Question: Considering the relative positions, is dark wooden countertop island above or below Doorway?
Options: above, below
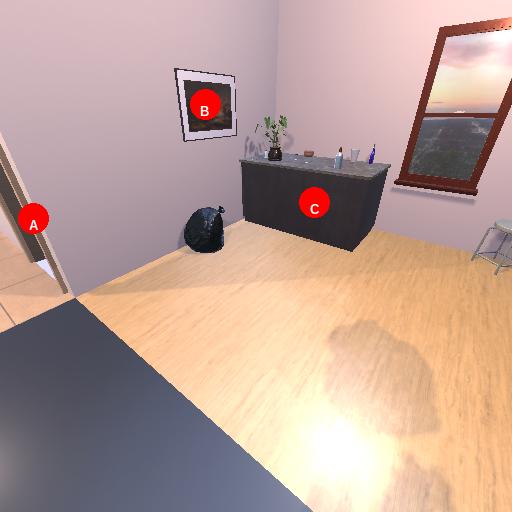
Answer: above